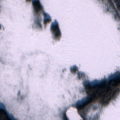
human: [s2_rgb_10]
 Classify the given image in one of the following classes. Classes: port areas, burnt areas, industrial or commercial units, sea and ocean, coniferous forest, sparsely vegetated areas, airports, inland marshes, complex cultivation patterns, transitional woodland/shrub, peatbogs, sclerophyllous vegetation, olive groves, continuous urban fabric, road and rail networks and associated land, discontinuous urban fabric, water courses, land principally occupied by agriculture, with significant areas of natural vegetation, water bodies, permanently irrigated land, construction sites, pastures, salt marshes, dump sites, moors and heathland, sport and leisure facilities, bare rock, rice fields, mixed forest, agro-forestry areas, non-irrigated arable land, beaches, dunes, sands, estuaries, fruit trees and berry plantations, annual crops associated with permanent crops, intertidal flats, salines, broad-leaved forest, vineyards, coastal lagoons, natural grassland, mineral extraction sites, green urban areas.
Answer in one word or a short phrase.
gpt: coniferous forest, peatbogs